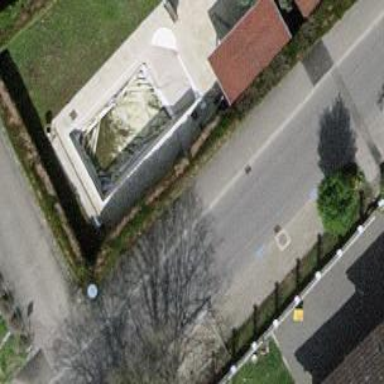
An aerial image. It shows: Swimming pool located in leisure land.